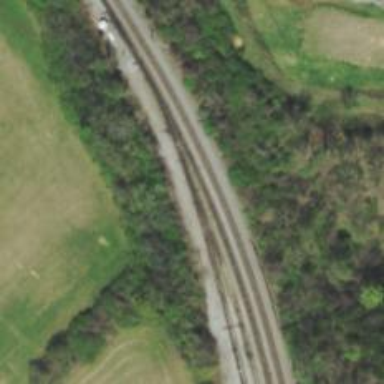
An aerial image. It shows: Railway siding for service.